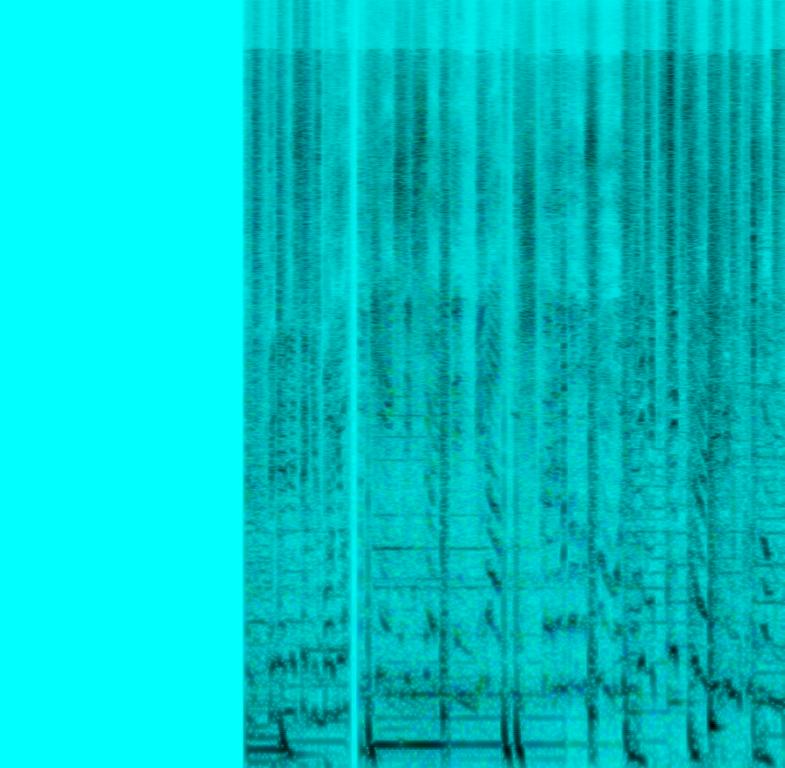
This music is two separate tracks of two Turkish Rap/Hip-Hop artists. The male and female artists sing a fast tempo, energetic, enthusiastic, spirited and youthful Rap. This is contemporary Turkish Hip-Hop.